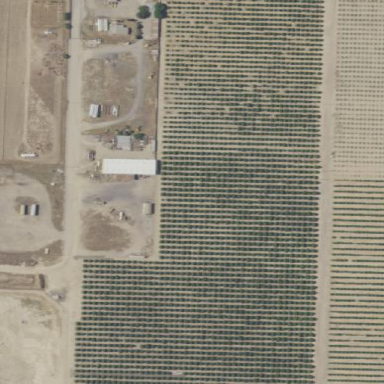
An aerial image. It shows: Orange orchard with rows of orange trees.